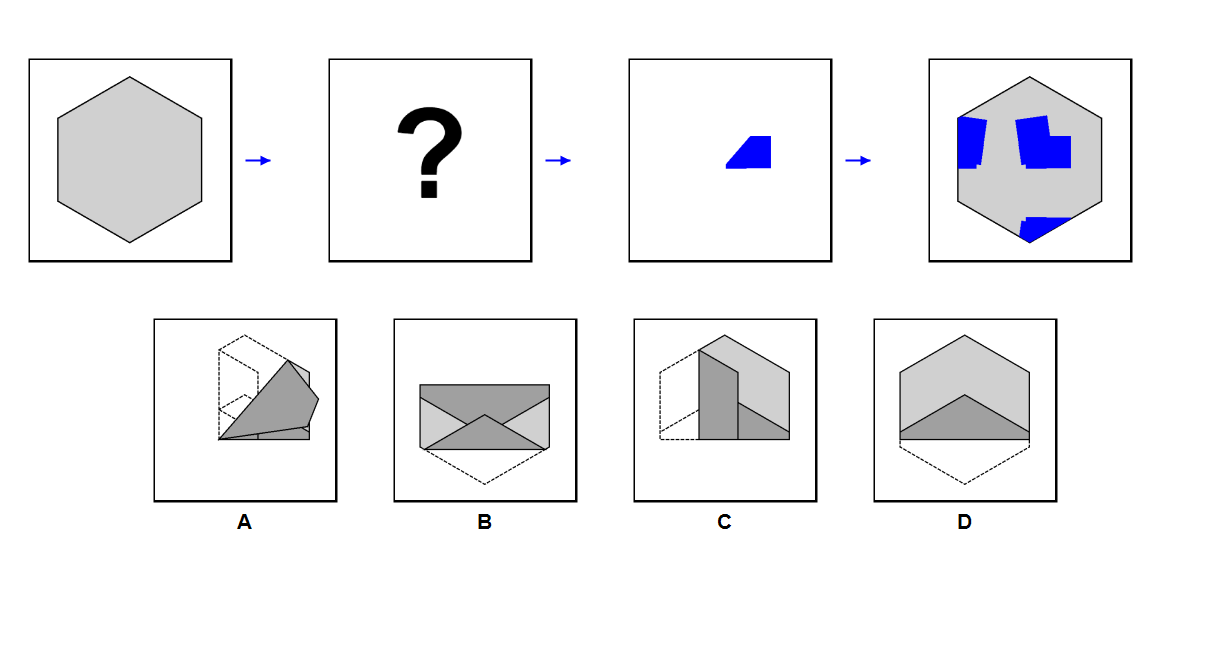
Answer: B